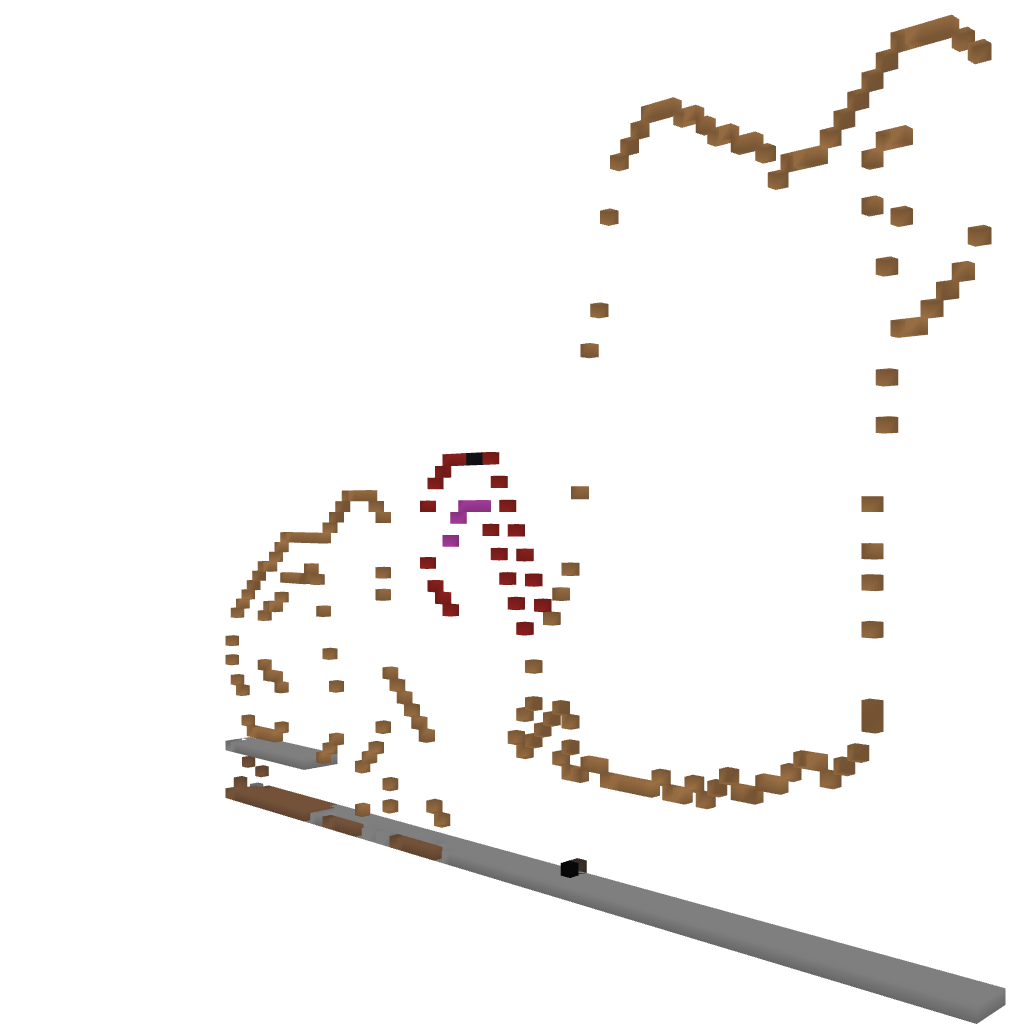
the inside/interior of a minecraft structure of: Castlevania: Death vs Simon Belmont